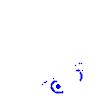
Particle: pion